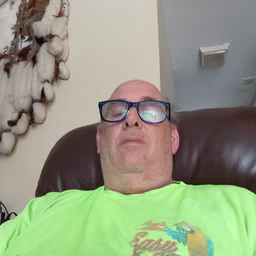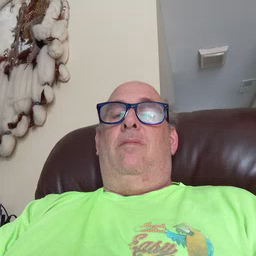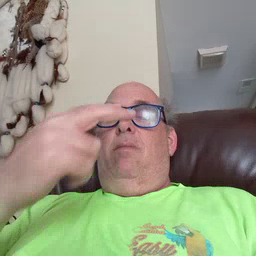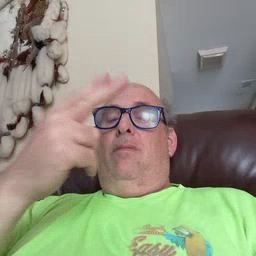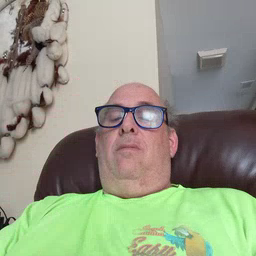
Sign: see